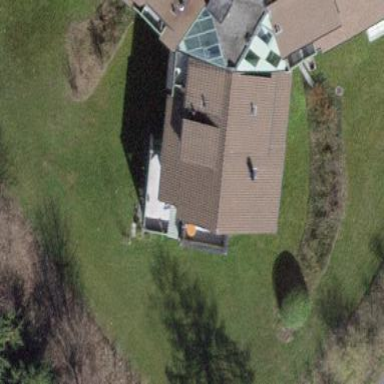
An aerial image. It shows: Building with gabled roof.